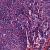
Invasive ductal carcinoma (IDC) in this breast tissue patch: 1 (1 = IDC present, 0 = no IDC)